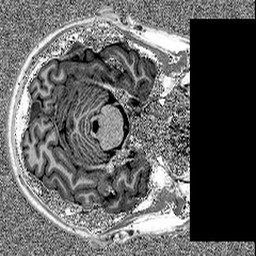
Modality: MP2RAGE
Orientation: axial
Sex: male